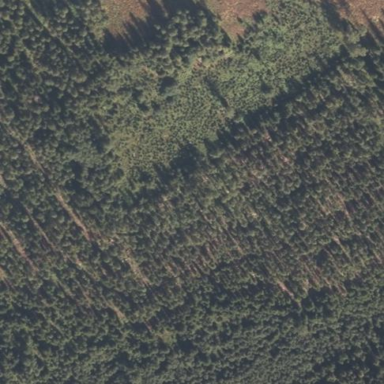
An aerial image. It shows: Recently felled forest area designated as clear-cut.